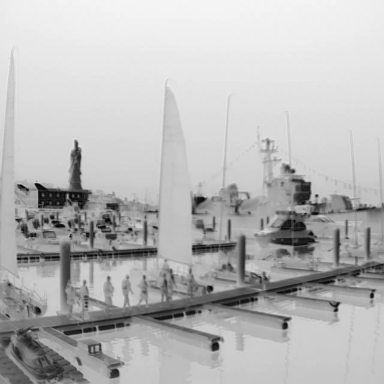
There are five objects shown in the infrared image, including two sailboats, and three canoes.